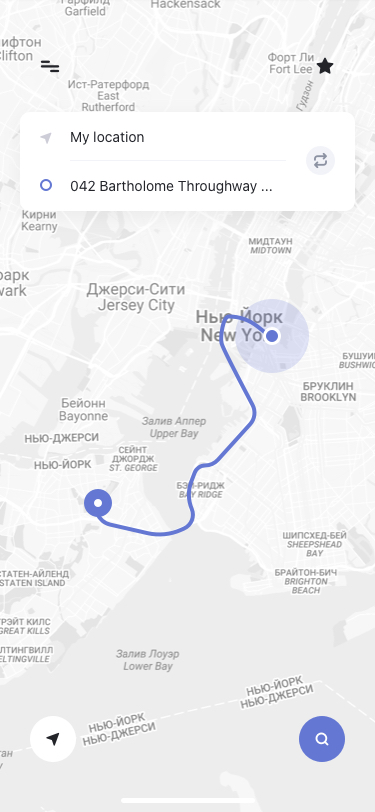
Text in this UI design:
042 Bartholome Throughway ...
My location